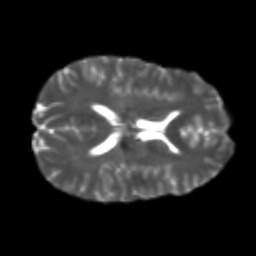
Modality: T2w
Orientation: axial
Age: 26
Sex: female
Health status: healthy
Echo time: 0.074 s